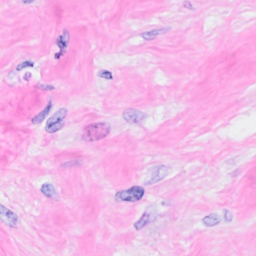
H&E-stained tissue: Breast